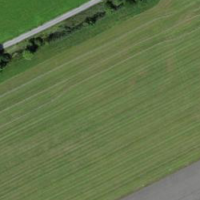
EUNIS habitat code: 57
Species observed at this site:
Centaurea scabiosa
Knautia arvensis